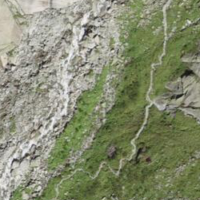
EUNIS habitat code: 48
Species observed at this site:
Prunella collaris
Geum montanum